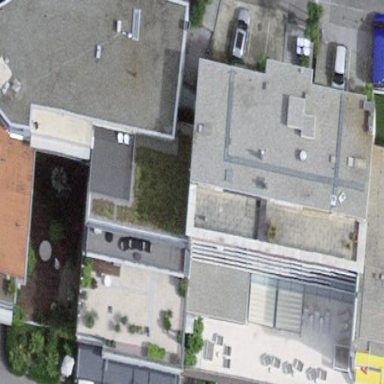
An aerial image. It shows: Building with flat roof.